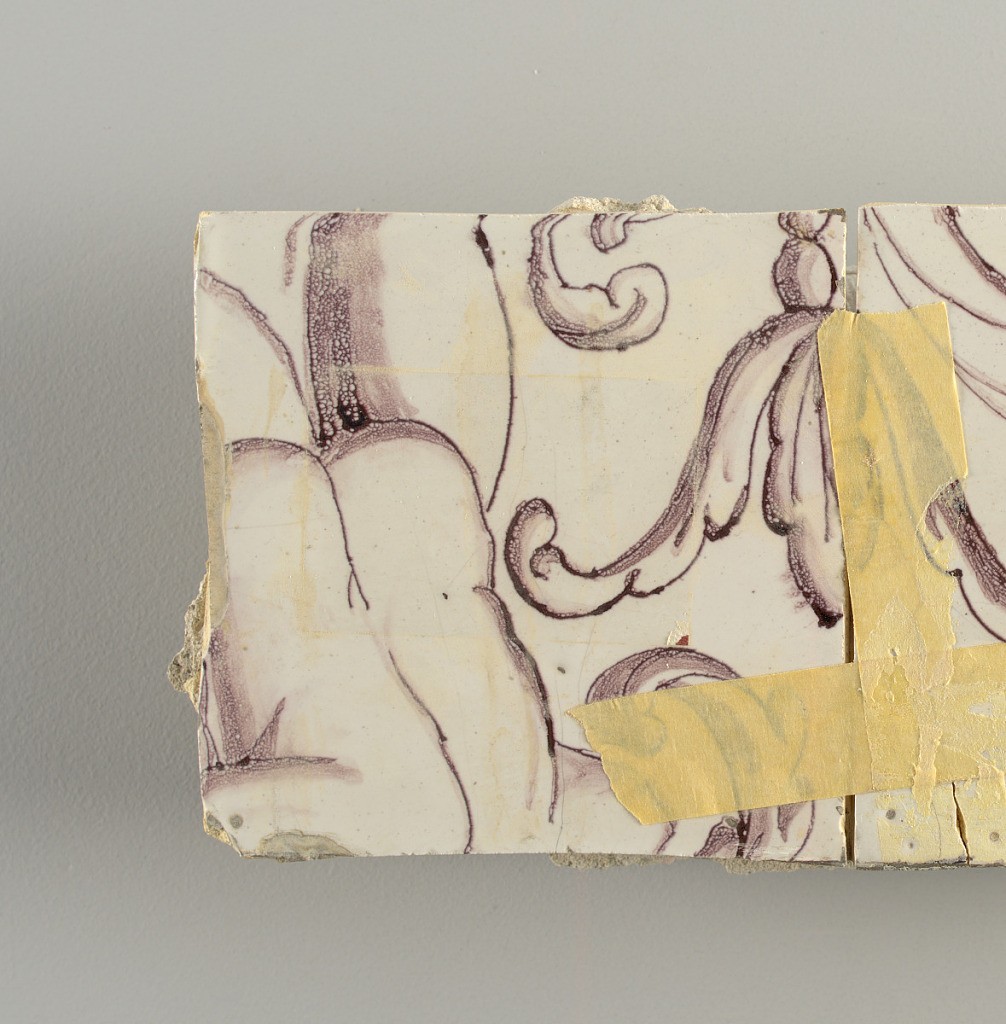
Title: Tile wall facing
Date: ca. 1725
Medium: Tin-glazed earthenware, underglaze
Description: Horizontal rectangle.  Thirty tiles wide and twenty-three tiles high with opening for fireplace eleven tiles wide and ten high.  Foliage arabesques disposed about three vertical axes from which are emphazised by urns at center and right, and at left by the figure of a standing woman carrying an infant on her arm and accompanied by two children.